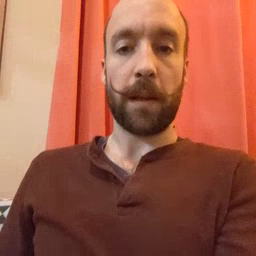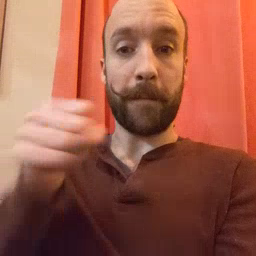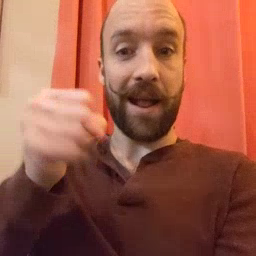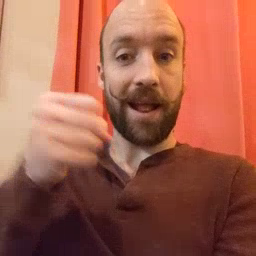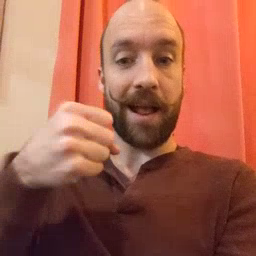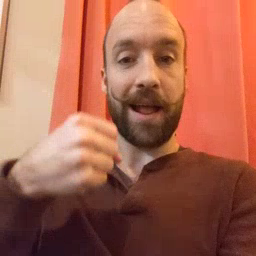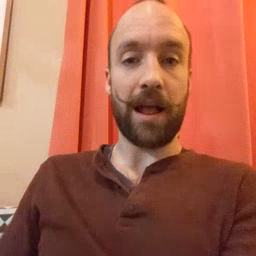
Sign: make